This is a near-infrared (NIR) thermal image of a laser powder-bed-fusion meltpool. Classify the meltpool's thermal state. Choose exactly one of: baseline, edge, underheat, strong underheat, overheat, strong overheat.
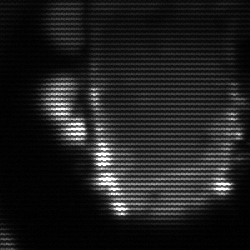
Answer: baseline